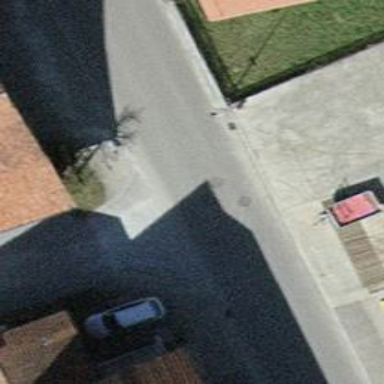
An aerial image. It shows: Residential road with pebblestone surface.